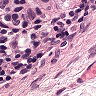
Metastatic tissue present: yes